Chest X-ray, AP view. Patient: 67 years old, sex M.
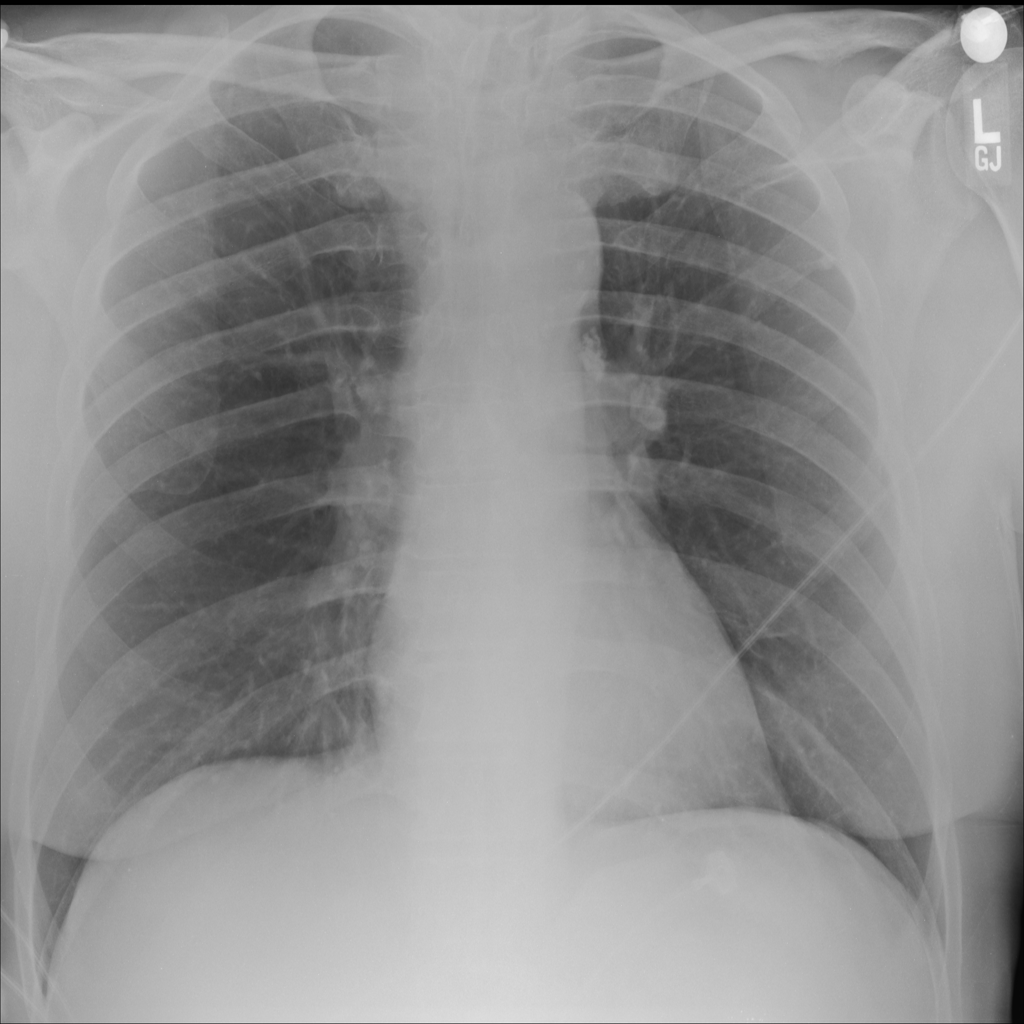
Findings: No Finding